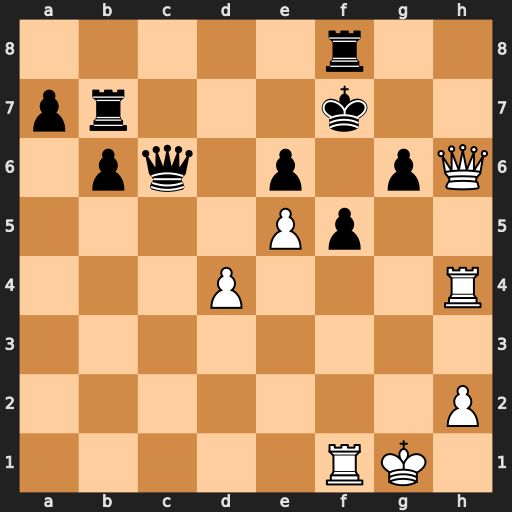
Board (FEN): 5r2/pr3k2/1pq1p1pQ/4Pp2/3P3R/8/7P/5RK1
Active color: w
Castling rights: -
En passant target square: -
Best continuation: Rc1 Qd7 d5